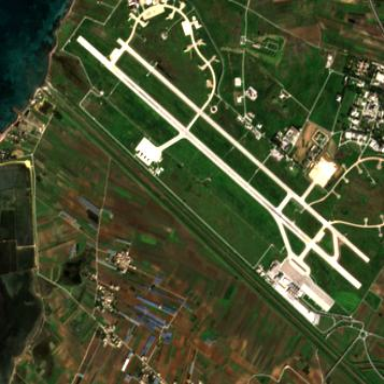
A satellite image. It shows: International aerodrome that serves both military and public aircraft.